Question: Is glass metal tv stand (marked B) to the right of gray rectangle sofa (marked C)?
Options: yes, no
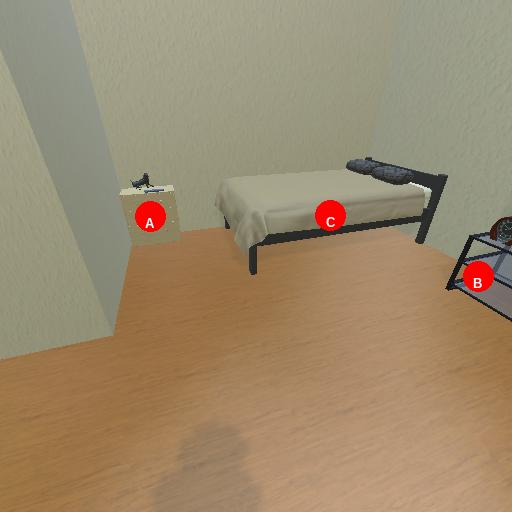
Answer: yes